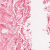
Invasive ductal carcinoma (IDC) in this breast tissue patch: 0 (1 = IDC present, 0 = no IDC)